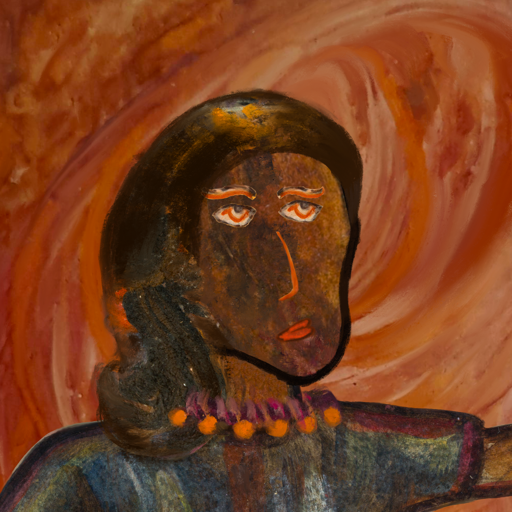
Background: Pious_Lady, Head And Neck Side: Mosgoul, Face Side: Experience, Bust: Mosgoul, Hair Side: Gypsy_Queen, Head Accessory: Blank, Second Necklace: Blank, Necklace: Doll, Baby: Blank